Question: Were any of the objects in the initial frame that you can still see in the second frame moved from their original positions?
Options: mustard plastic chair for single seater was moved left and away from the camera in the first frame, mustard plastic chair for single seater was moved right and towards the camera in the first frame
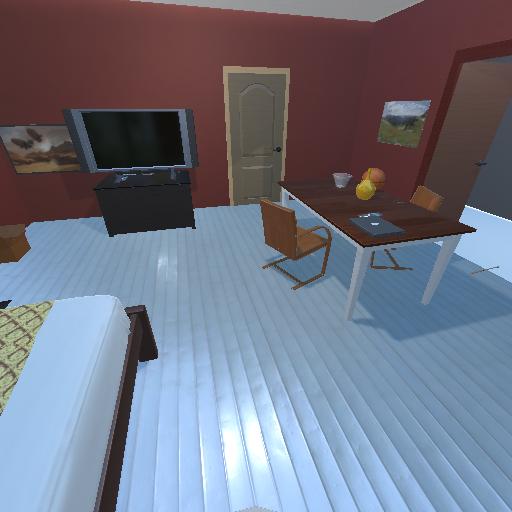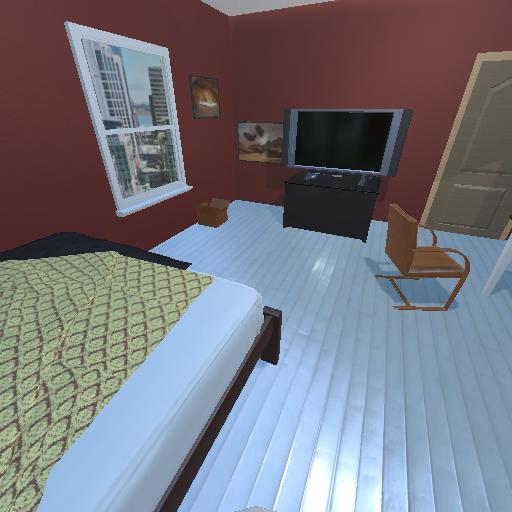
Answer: mustard plastic chair for single seater was moved left and away from the camera in the first frame